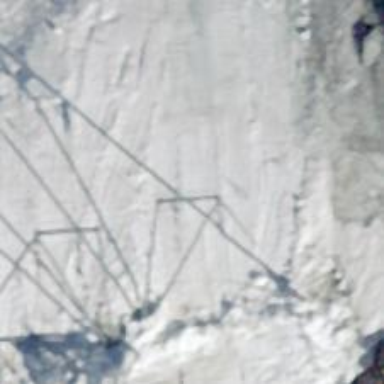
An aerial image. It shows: Pylon for aerialway.